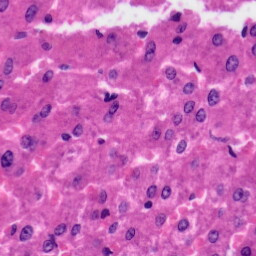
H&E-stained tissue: Liver